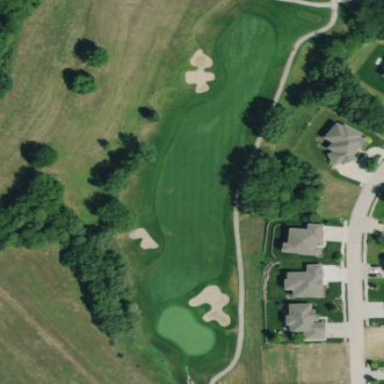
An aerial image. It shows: Grassy area designated as golf fairway.